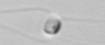
Label: Chaetoceros